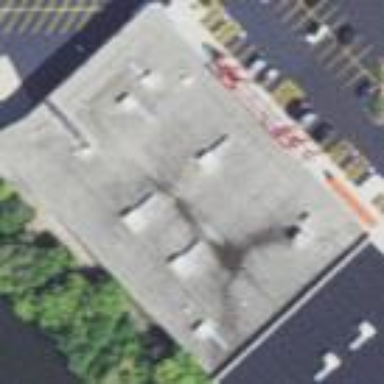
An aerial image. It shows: Retail building.